Question: I'm trying to retrieve player statistics for the last 20 weeks:
'''
# select yw, money
from pref_money where id='OK122471020773'
order by yw desc limit 20;
yw | money
---------+-------
2010-52 | 1130
2010-51 | 3848
2010-50 | 4238
2010-49 | 2494
2010-48 | 936
2010-47 | 3453
2010-46 | 3923
2010-45 | 1110
2010-44 | 185
(9 rows)
'''
But I would like to have the result as a string, where all values are concatenated by colons and semicolons like this:
'''
"2010-44:185;2010-45:1110; .... ;2010-52:1130"
'''
So I'm trying to create the following PL/pgSQL procedure:
'''
create or replace function pref_money_stats(_id varchar)
returns varchar as $BODY$
begin
declare stats varchar;
for row in select yw, money from pref_money
where id=_id order by yw desc limit 20 loop
stats := row.id || ':' || row.money || ';' stats;
end loop;
return stats;
end;
$BODY$ language plpgsql;
'''
But I get the syntax error:
'''
ERROR: syntax error at or near "for"
LINE 7: for row in select yw, money from pref_money where id...
'''
Using PostgreSQL 8.4.6 with CentOS 5.5 Linux.
I'm trying to perform all this string concatenation with PL/pgSQL and not in PHP script, because I already have a main SQL select statement, which returns user information and that information is printed row by row as XML for my mobile app:
'''
select u.id,
u.first_name,
u.female,
u.city,
u.avatar,
m.money,
u.login > u.logout as online
from pref_users u, pref_money m where
m.yw=to_char(current_timestamp, 'YYYY-IW')
and u.id=m.id
order by m.money desc
limit 20 offset ?
'''
Here is the screenshot of the mobile app:

And here is an XML excerpt:
'''
<?xml version="1.0"?>
<pref>
<user id="OK510352632290" name="irina" money="2067" pos="1" medals="1" female="1" avatar="http://i221.odnoklassniki.ru/getImage?photoId=259607761026&amp;photoType=0" city="starokonstantinov" />
<user id="OK19895063121" name="Aleksandr" money="1912" pos="2" online="1" avatar="http://i69.odnoklassniki.ru/getImage?photoId=244173589553&amp;photoType=0" city="Syzran'" />
<user id="OK501875102516" name="Ismail" money="1608" pos="3" online="1" avatar="http://i102.odnoklassniki.ru/res/stub_128x96.gif" city="Moskva" />
.....
</pref>
'''
But my problem is that I have 3 other tables, from which I need that statistics for the last 20 weeks. So I'm hoping to create 3 procedures returning varchars as in my original post and integrate them in this SQL select statement. So that I can add further attributes to the XML data:
'''
<user id="OK12345" .... money_stats="2010-44:185;2010-45:1110; .... ;2010-52:1130" ..... />
'''
Thank you!
Alex
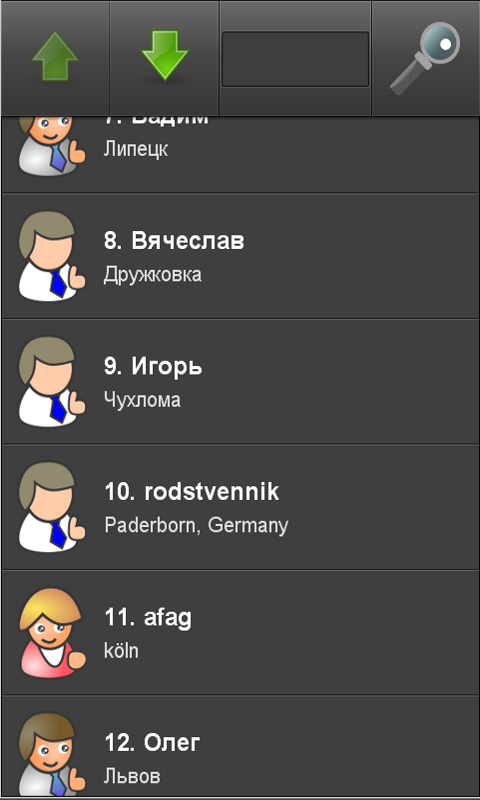
Answer: Aggregate functions are good for concatenating values:
'''
create or replace function test
(text, text, text)
returns text as
$$
select $1 || ':' || $2 || ';' || $3
$$
language sql;
drop function test(text, text);
drop aggregate test(text, text) cascade;
create aggregate test(text, text)
(
sfunc = test,
stype = text,
initcond = ''
);
'''
> test=# select test(a::text, b::text) from (select generate_series(1,3) as a, generate_series(4,5) a
s b) t;:1;4:2;5:3;4:1;5:2;4:3;5
(I'll leave it to you to deal with the leading colin :-)